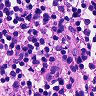
Metastatic tissue present: no